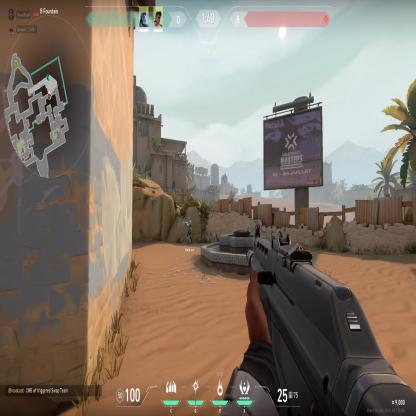
Label: teammate